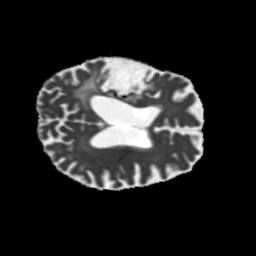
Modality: MD
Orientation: axial
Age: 68
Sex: male
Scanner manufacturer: siemens
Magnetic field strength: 3 T
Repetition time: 5.25 s
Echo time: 0.08 s